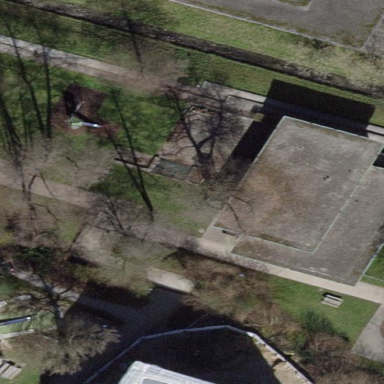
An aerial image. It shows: Kindergarten.